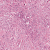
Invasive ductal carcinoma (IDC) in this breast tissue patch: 1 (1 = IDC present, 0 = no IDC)